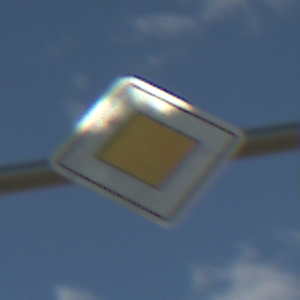
Verkehrszeichen: Vorfahrtsstrasse
Umgebung: Outdoor, Nature
Tageszeit: MorningAfternoon
Wetter: PartlyCloudy
Licht: Natural
Jahreszeit: NotSpecified
Kontrast: HighContrast